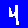
Digit: 4